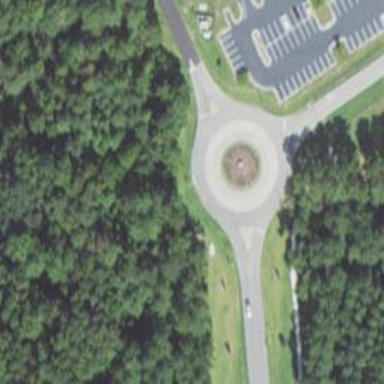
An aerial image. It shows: Unclassified road leading to roundabout junction.